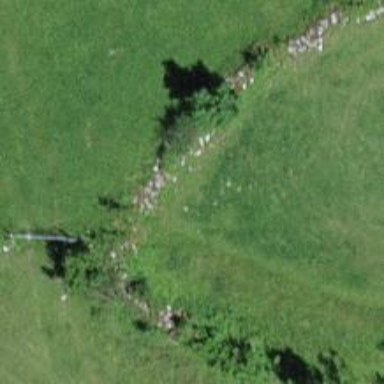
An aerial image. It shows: Wall made of dry stone.